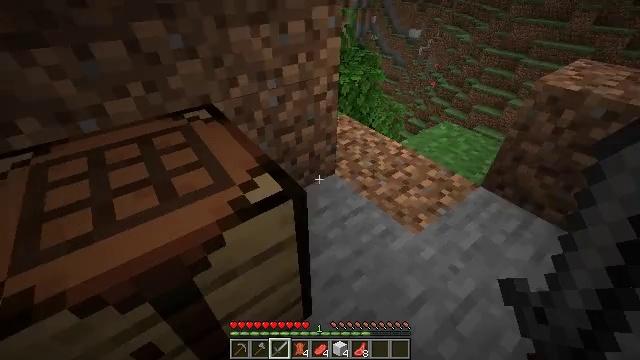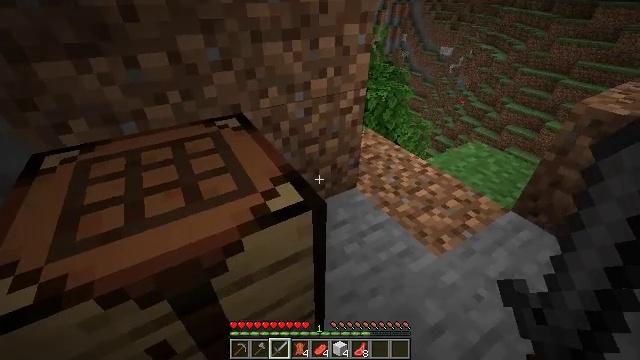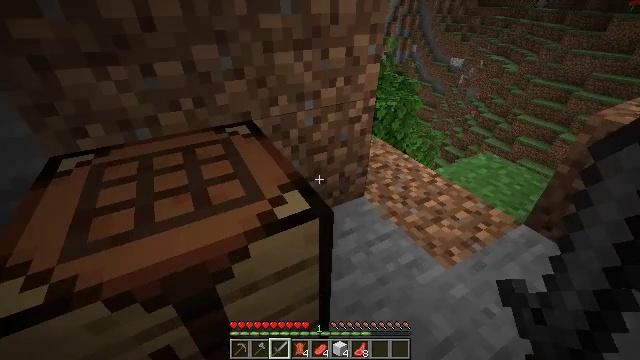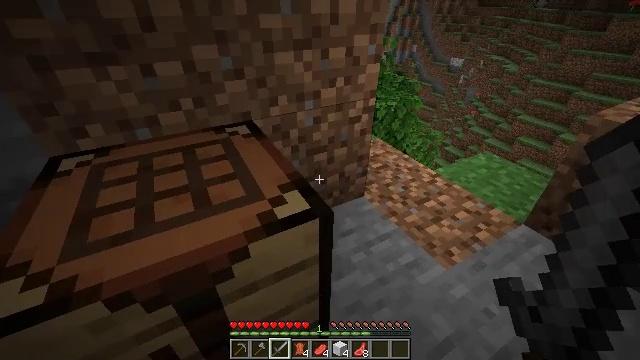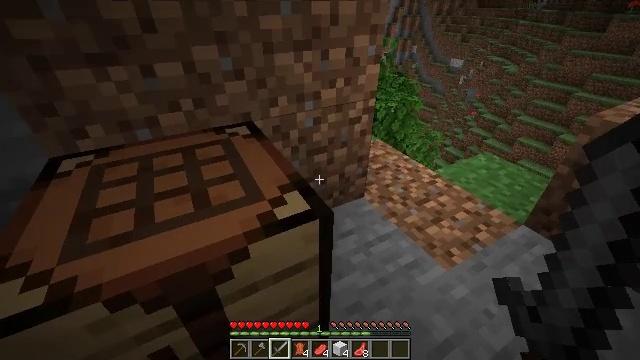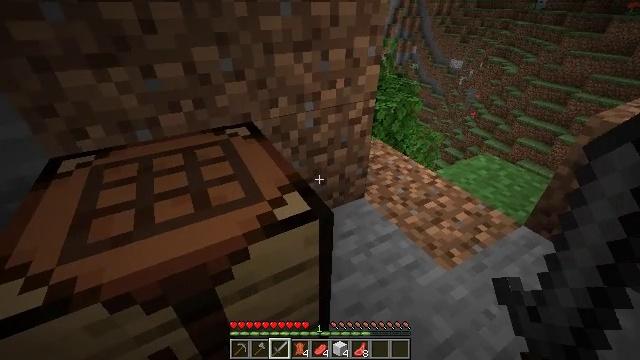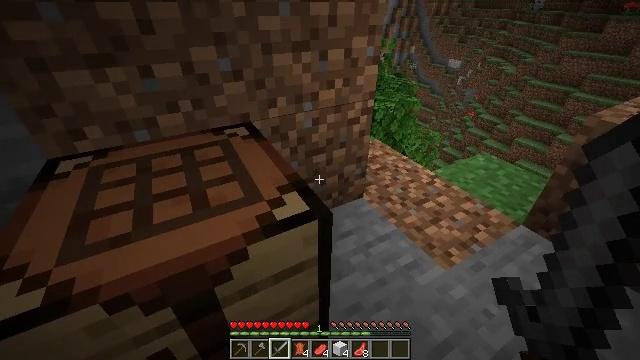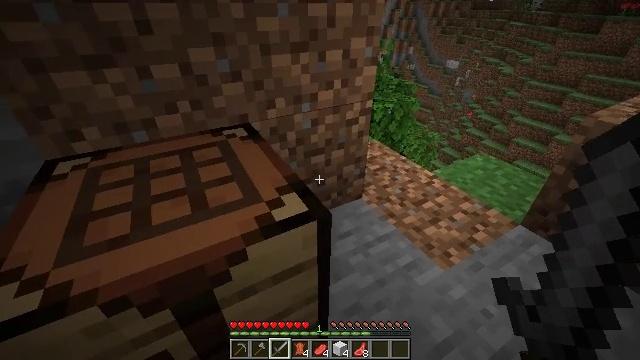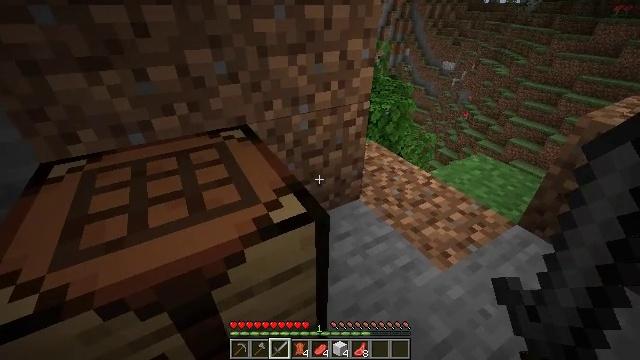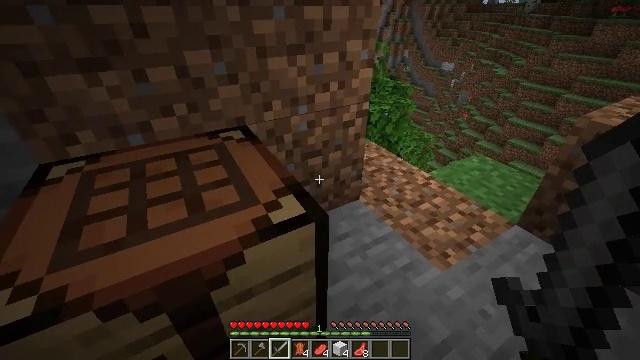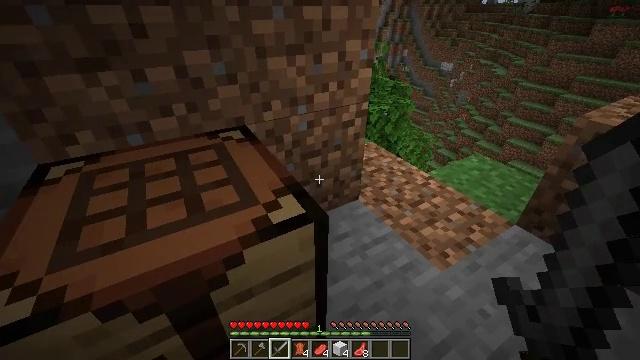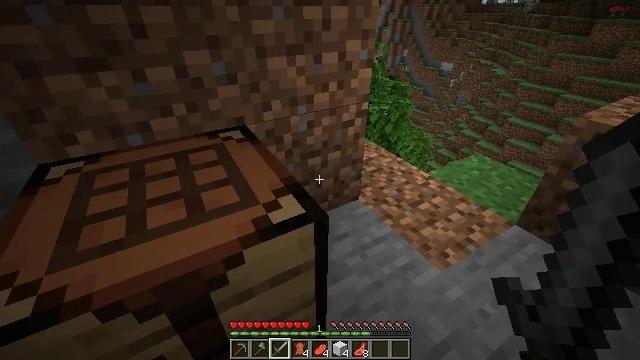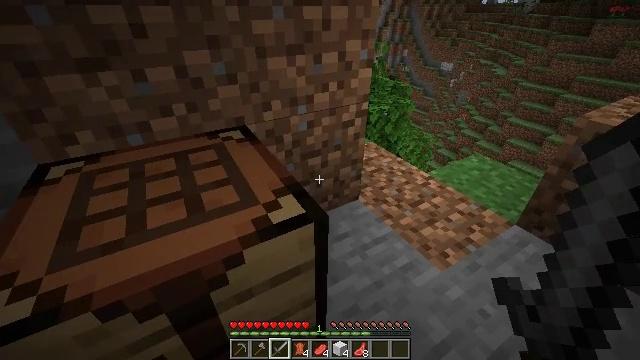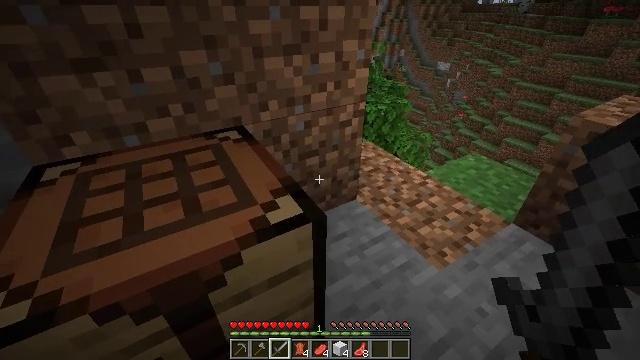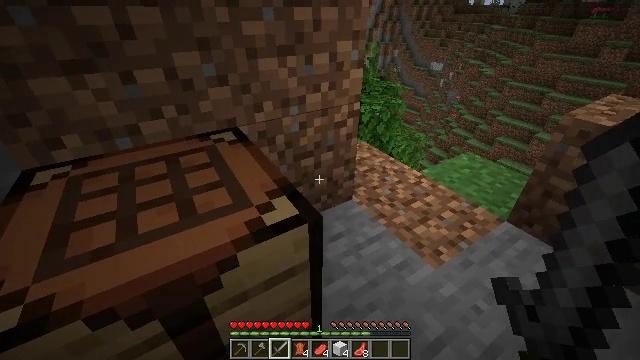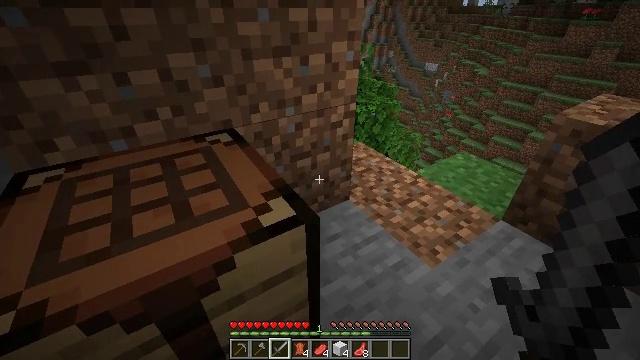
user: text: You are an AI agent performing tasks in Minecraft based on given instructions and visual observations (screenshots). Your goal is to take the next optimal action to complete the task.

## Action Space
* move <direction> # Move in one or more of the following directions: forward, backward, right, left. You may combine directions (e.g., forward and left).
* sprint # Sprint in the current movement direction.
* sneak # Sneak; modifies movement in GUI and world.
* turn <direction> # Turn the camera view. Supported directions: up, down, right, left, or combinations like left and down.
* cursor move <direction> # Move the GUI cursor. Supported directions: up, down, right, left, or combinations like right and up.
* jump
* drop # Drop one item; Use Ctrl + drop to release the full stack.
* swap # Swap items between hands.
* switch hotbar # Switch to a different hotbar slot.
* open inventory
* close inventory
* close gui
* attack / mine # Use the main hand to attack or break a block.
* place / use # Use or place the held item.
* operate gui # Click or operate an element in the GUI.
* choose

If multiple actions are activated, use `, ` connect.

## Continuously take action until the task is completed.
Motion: motion action
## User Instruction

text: Craft leather boots.
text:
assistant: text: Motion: turn left and up
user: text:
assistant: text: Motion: turn left and up
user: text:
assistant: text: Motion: no_op
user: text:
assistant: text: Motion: no_op
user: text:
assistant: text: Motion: no_op
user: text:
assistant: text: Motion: no_op
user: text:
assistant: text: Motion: no_op
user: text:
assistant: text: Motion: no_op
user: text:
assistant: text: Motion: no_op
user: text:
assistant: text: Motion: no_op
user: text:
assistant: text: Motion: no_op
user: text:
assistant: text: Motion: no_op
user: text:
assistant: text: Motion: no_op
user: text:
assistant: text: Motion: turn right
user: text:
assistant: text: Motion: no_op
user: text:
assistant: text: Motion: no_op
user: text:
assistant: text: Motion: no_op
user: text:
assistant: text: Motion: no_op
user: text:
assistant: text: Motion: no_op
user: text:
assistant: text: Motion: no_op
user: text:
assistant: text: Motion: no_op
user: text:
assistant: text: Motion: no_op
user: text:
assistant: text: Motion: turn left and down
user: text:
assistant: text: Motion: turn left and down
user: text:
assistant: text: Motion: turn left and down
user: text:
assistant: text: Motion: turn left and down
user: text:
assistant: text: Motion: turn left and down
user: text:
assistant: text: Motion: turn left
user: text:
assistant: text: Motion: turn left
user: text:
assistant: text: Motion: no_op